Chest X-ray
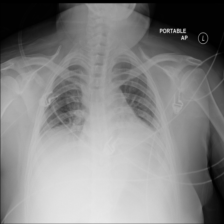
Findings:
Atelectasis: positive
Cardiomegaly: negative
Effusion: negative
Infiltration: positive
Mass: negative
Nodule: negative
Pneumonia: negative
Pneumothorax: negative
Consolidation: negative
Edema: negative
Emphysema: negative
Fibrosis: negative
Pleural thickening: negative
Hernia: negative